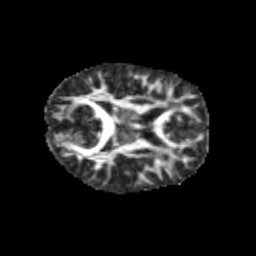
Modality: FA
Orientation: axial
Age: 11
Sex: female
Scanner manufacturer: siemens
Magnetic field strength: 3 T
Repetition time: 3.8 s
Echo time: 0.07 s